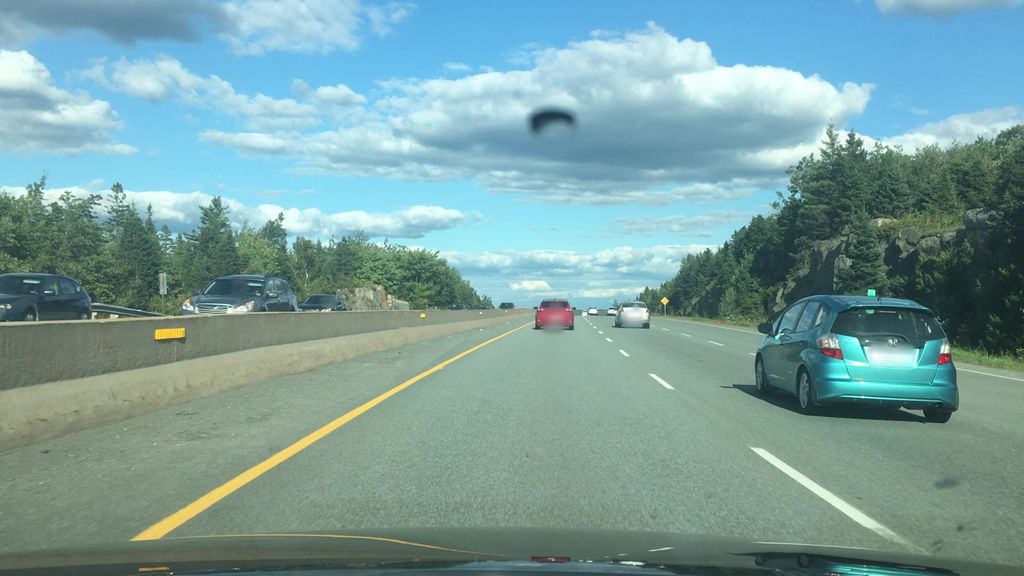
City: halifax